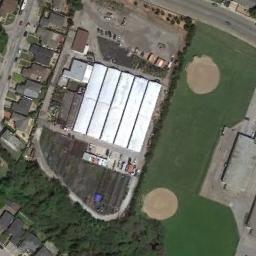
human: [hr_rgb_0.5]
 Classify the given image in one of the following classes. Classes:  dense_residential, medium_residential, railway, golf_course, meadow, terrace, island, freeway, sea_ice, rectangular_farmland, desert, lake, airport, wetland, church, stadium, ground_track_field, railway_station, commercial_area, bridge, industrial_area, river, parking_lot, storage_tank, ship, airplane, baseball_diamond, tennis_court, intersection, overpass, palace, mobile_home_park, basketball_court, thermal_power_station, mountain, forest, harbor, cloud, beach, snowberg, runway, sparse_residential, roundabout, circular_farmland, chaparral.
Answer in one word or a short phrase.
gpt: baseball_diamond